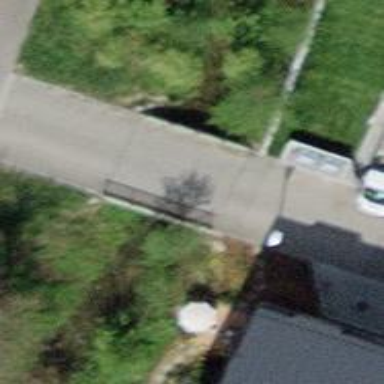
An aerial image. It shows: Residential road with asphalt surface. It includes bridge and has no sidewalks.